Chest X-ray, AP view. Patient: 34 years old, sex M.
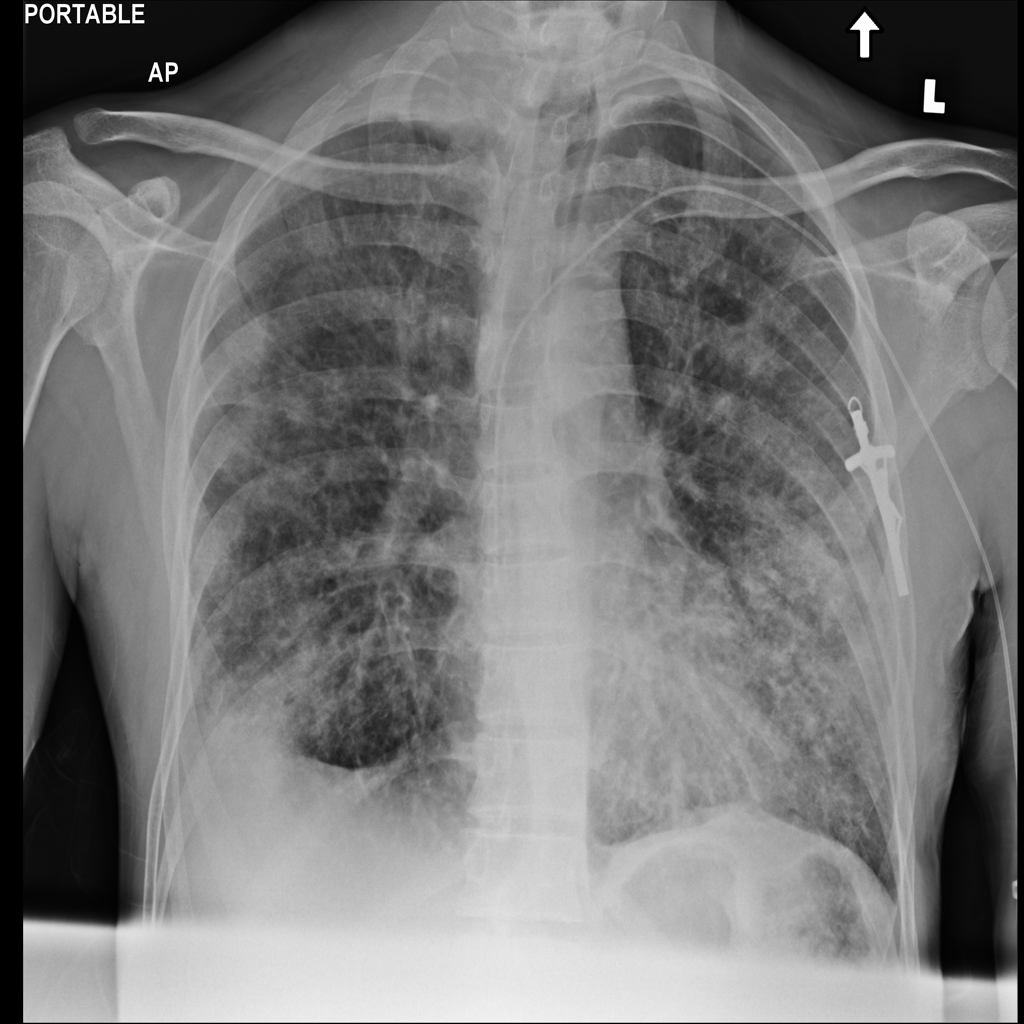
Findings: No Finding